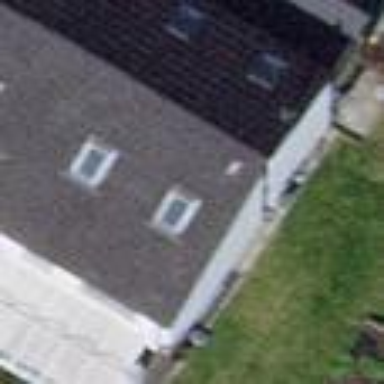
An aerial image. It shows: Terrace building.